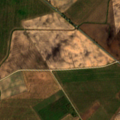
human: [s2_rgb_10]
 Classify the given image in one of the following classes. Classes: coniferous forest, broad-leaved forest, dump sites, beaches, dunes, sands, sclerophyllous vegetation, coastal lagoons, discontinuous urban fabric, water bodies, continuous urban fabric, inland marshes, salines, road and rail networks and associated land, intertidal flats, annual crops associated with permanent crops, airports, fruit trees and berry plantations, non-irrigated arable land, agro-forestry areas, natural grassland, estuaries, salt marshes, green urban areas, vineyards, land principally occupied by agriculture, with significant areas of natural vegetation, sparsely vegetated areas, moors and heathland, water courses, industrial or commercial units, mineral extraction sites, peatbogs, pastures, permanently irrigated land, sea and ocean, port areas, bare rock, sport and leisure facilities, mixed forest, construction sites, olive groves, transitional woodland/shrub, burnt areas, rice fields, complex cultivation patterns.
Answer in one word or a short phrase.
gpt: non-irrigated arable land